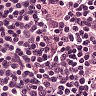
Metastatic tissue present: no